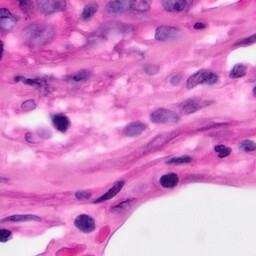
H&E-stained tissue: Pancreatic